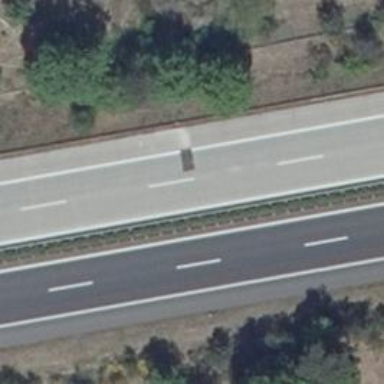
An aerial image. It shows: Concrete motorway.